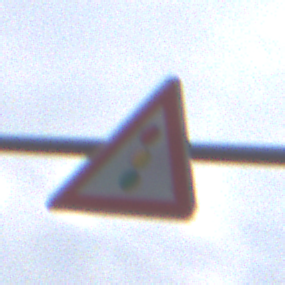
Verkehrszeichen: Lichtzeichenanlage
Umgebung: Outdoor, Nature
Tageszeit: MorningAfternoon
Wetter: Overcast
Licht: Natural
Jahreszeit: NotSpecified
Kontrast: LowContrast